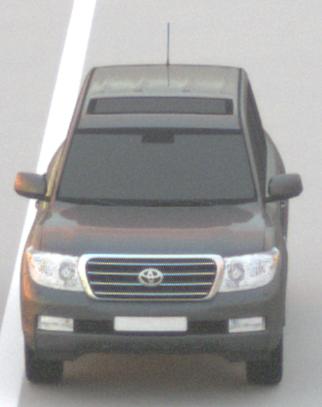
Make: Toyota
Model: Land Cruiser V8 4.7
Detailed model: Land Cruiser V8 (J20)
Model produced from: 2008/03
Model produced until: 2009/11
Doors: 5
Color: gray
Road condition: dry road
Daytime: sunrise or sunset
Contrast: medium contrast